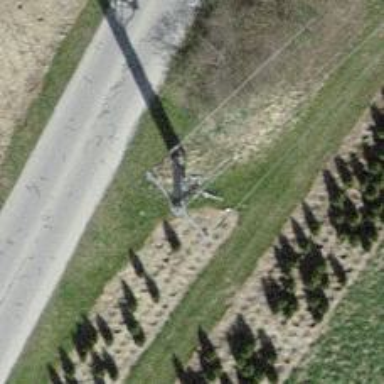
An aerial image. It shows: Power tower.